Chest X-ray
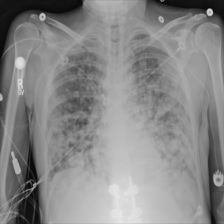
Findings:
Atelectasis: negative
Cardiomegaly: negative
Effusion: negative
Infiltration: negative
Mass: negative
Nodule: positive
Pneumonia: negative
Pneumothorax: negative
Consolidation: negative
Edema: negative
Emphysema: negative
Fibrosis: negative
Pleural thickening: negative
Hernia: negative